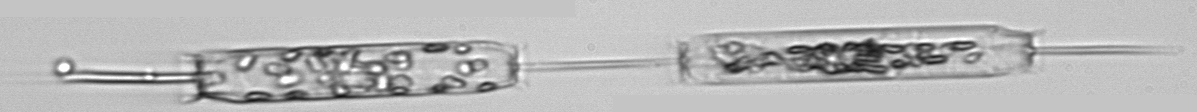
Label: Ditylum_brightwellii